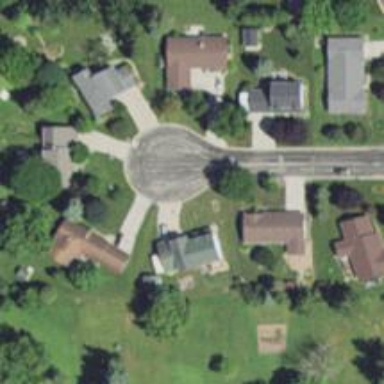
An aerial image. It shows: Turning circle on the road.